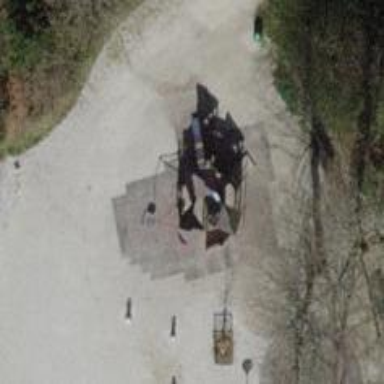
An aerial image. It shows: Playground structure.